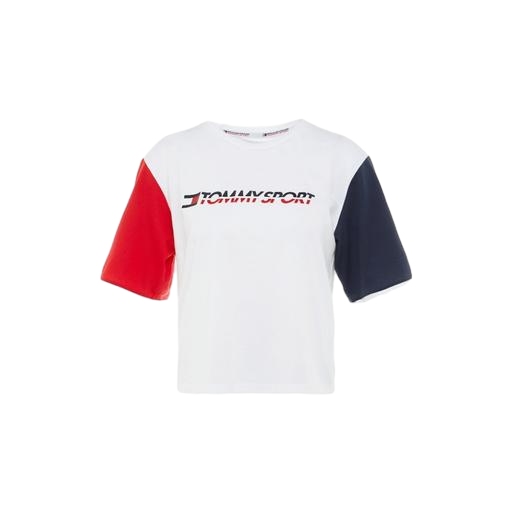
colorblock tee, colorblock graphic tee, white pieced tee, white background